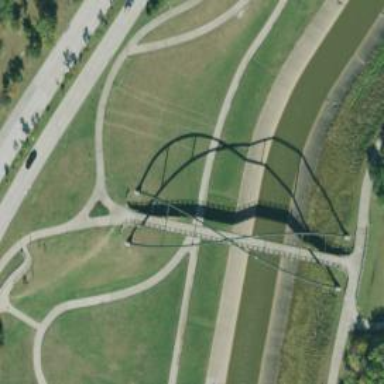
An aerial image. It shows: Tied arch bridge support.